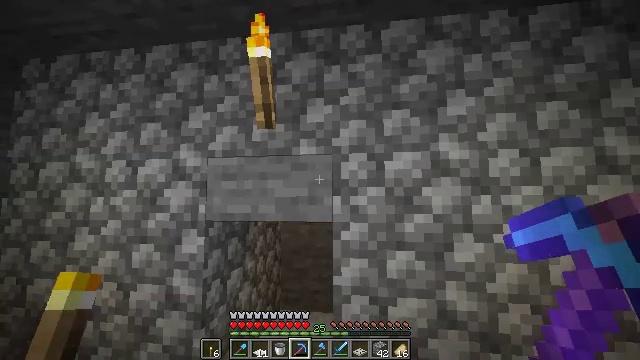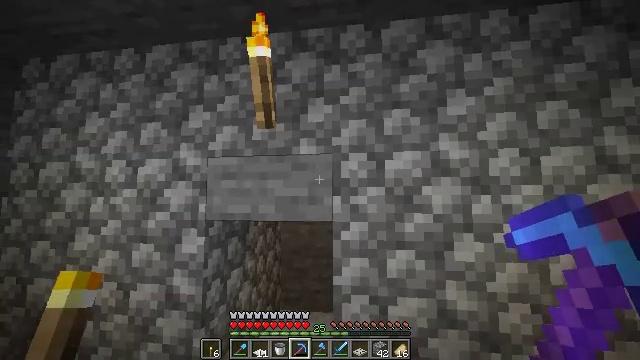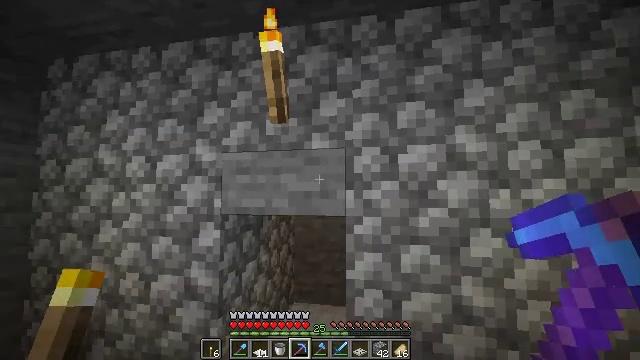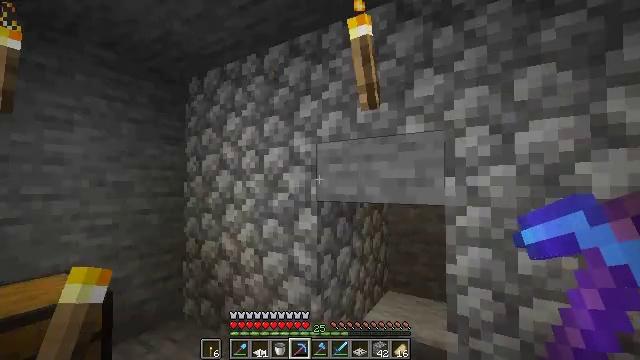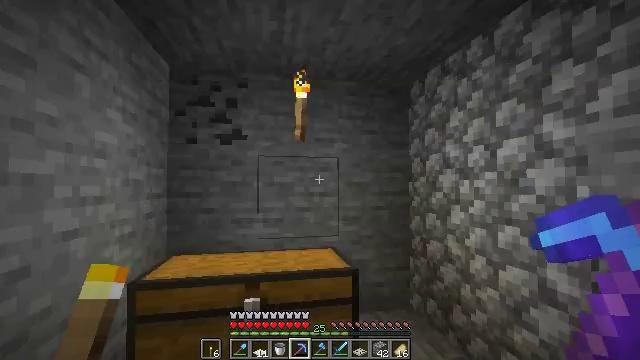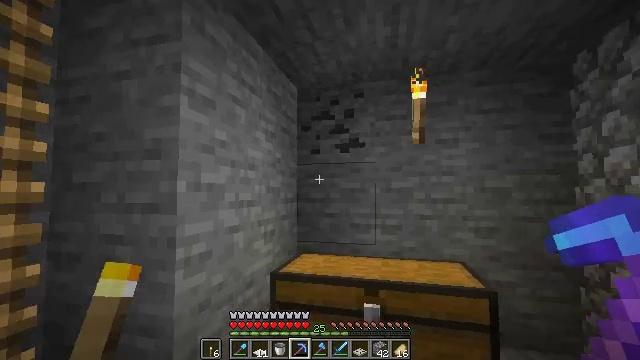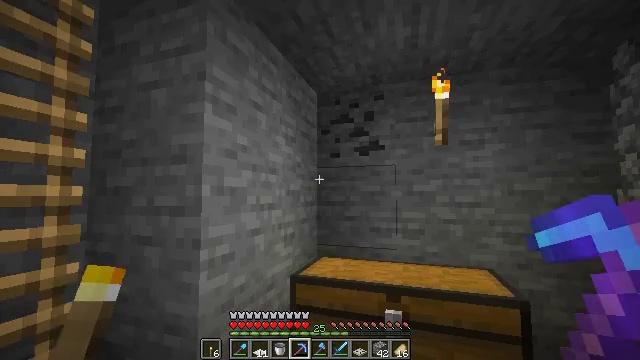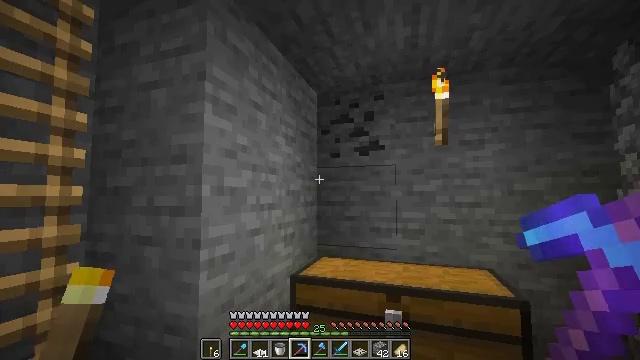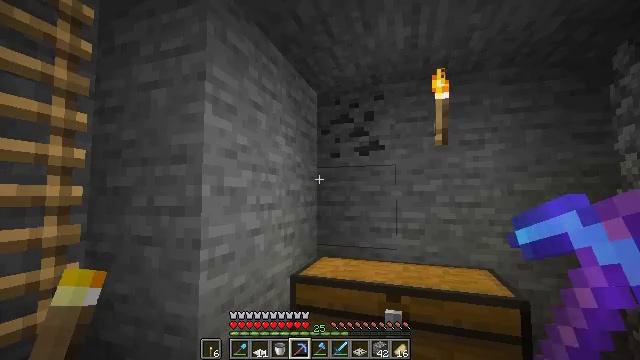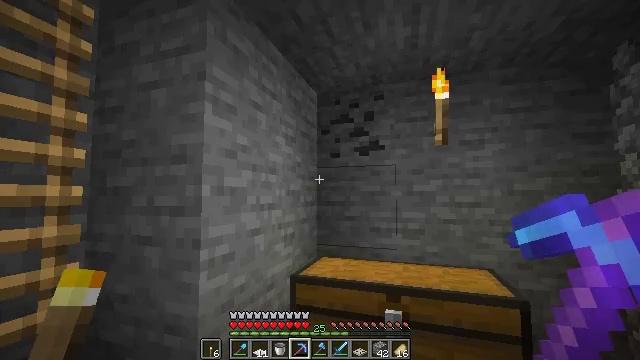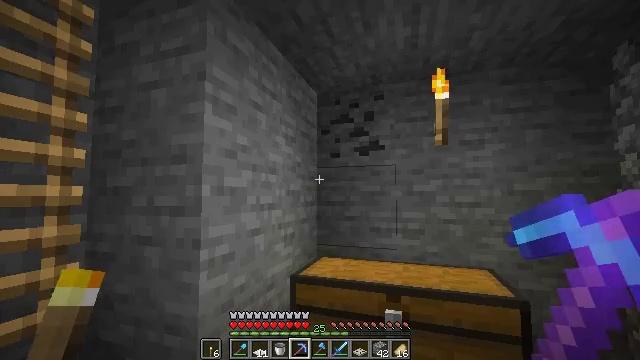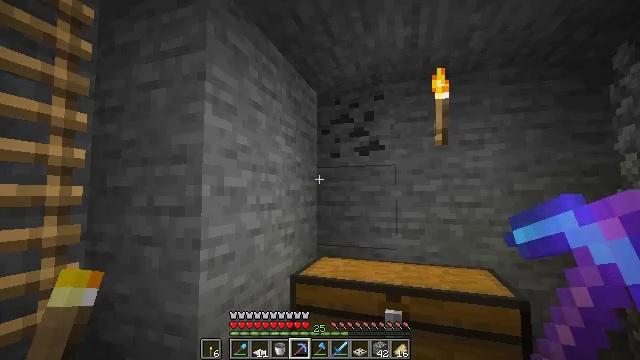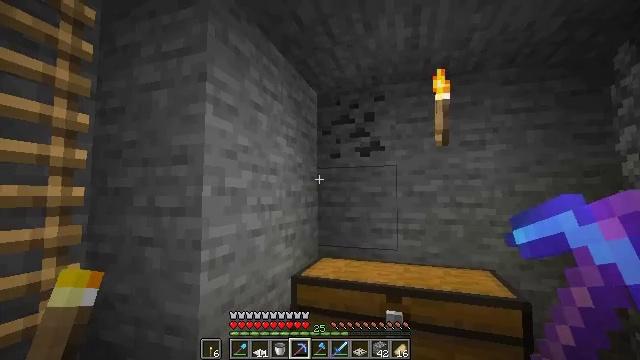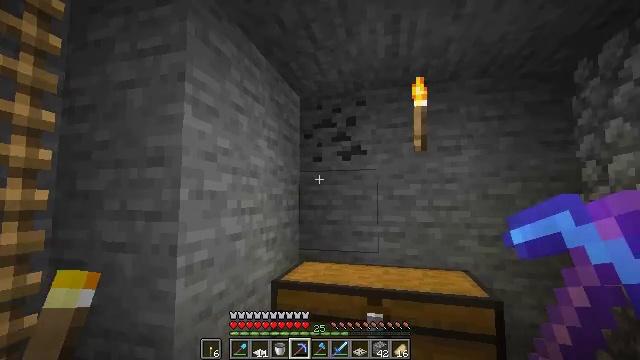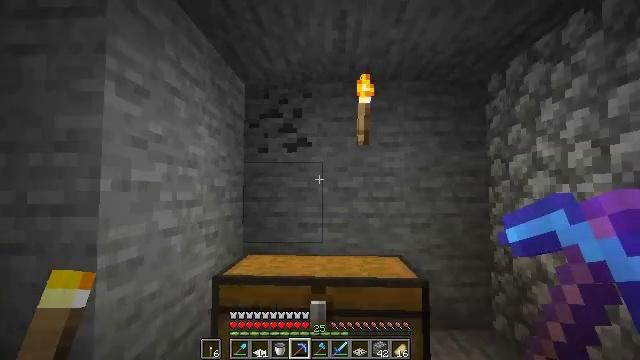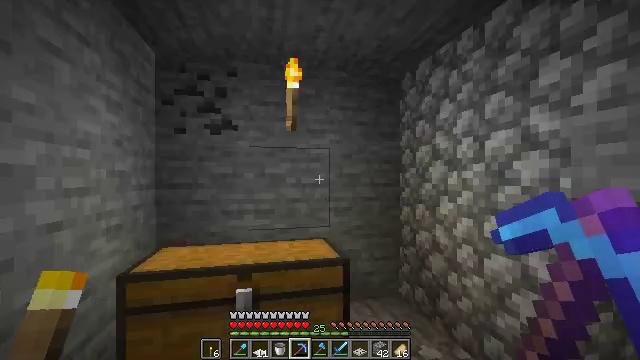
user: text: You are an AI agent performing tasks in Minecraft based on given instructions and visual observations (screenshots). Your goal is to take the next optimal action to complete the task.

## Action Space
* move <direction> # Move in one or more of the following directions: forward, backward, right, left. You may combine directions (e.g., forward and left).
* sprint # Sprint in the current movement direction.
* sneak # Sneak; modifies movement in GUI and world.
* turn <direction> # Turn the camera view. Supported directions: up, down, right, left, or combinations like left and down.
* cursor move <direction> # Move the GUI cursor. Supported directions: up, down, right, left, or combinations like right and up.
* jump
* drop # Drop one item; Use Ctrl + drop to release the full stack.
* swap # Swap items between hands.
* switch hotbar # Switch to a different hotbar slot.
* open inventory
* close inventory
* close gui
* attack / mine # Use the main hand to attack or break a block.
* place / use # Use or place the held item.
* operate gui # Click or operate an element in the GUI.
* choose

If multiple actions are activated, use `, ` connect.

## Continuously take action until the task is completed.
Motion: motion action
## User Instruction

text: Kill mobs.
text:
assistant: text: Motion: no_op
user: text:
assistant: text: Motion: turn left and down
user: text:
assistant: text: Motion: turn left and down
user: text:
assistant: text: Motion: turn left
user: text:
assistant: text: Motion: turn left and up
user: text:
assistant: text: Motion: turn left
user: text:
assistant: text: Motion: no_op
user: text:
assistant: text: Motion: no_op
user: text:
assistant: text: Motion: no_op
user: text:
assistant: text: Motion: no_op
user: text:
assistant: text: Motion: no_op
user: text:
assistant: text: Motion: no_op
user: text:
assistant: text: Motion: turn right
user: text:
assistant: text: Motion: turn right and down
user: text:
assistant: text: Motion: turn right and down
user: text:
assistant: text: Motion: turn right and down
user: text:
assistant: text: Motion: turn right and down
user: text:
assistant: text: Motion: turn right and down
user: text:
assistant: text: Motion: turn right and down
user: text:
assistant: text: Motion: no_op
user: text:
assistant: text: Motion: move forward
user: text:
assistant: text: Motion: move forward and move left, turn down
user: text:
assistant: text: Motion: move forward
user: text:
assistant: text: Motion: turn right and down
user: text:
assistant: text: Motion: no_op
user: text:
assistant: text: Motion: no_op
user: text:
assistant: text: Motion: turn left and down
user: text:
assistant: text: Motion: turn left and down
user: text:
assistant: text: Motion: move forward and move left
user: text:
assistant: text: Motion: move forward and move left